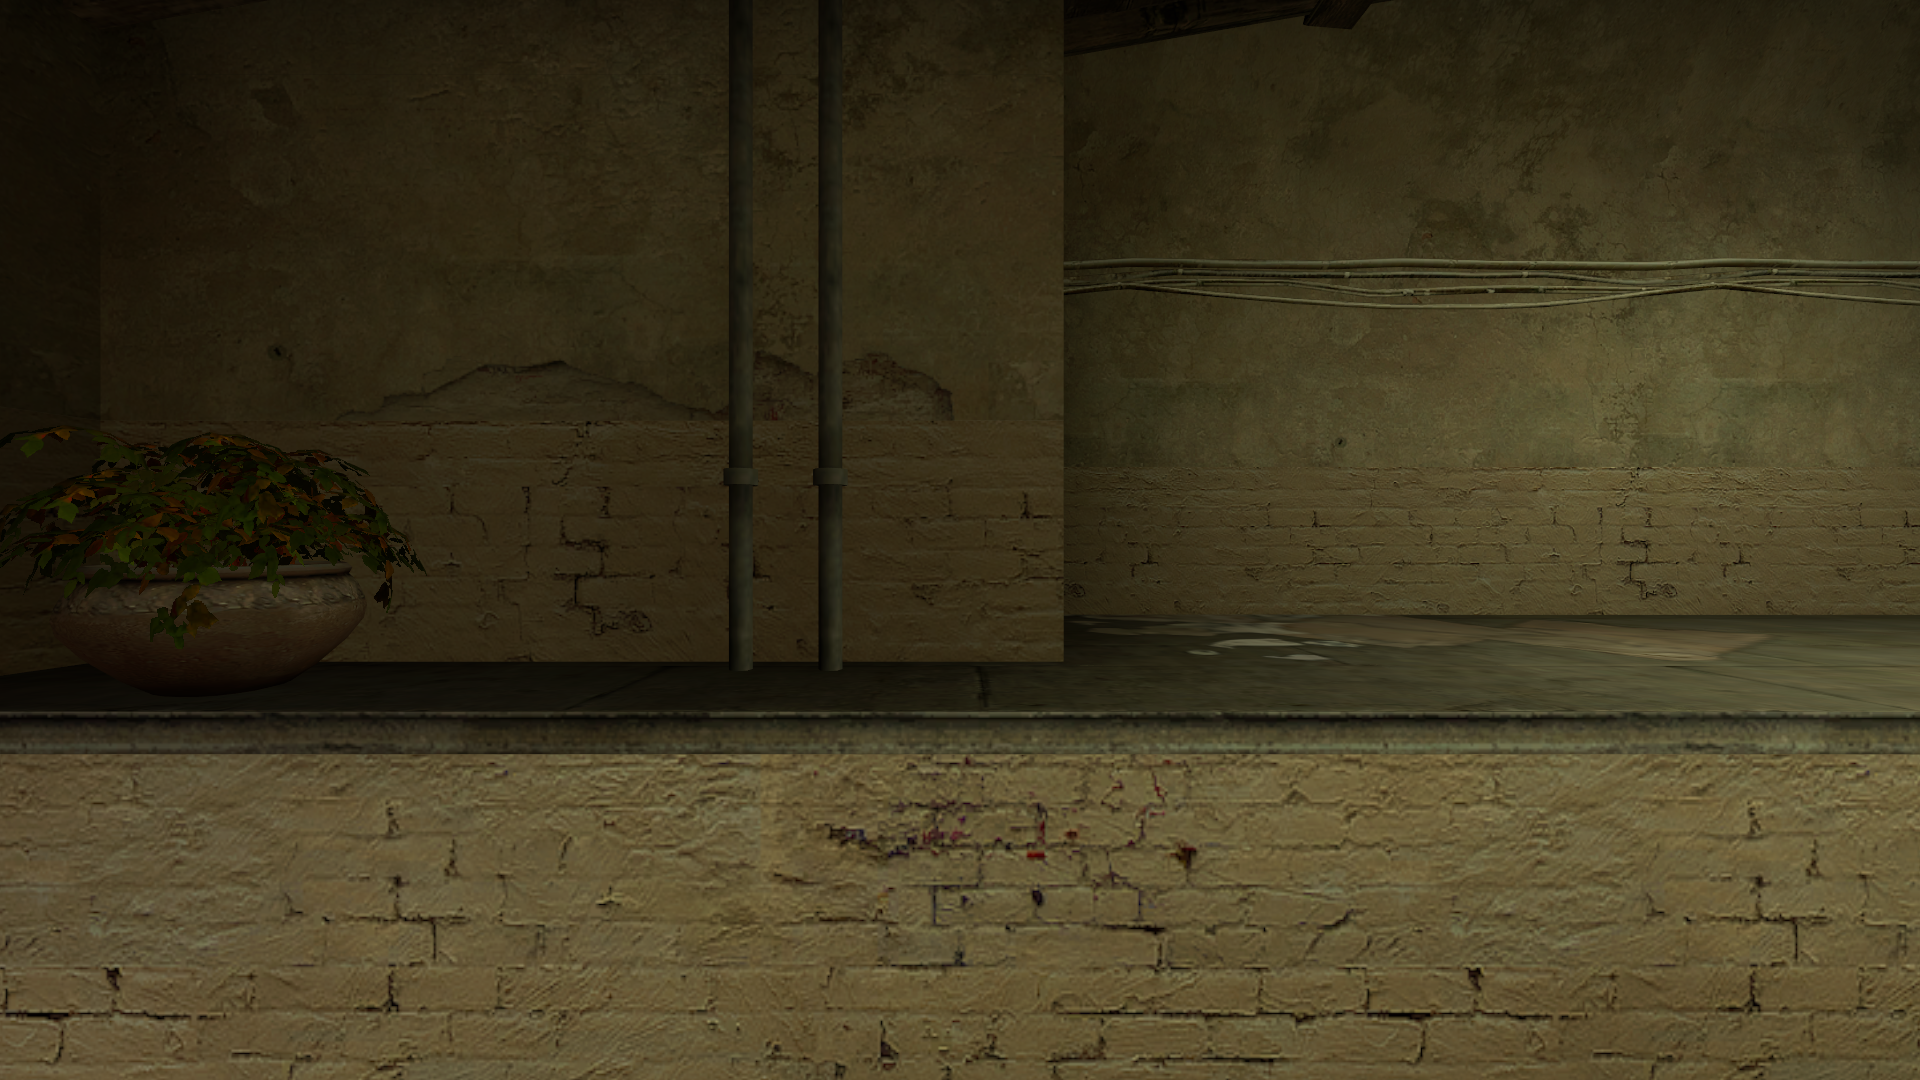
Map: de_mirage